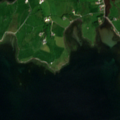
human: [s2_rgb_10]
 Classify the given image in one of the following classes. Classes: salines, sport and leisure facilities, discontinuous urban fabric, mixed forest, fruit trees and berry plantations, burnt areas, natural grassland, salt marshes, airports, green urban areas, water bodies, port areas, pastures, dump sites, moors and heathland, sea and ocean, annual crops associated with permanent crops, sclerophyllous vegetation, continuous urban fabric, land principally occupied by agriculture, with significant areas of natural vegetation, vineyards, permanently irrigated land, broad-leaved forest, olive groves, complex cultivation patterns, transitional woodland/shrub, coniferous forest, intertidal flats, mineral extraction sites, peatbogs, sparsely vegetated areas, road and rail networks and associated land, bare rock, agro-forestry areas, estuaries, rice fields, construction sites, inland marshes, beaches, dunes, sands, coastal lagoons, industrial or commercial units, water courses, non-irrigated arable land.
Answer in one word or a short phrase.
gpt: pastures, sea and ocean